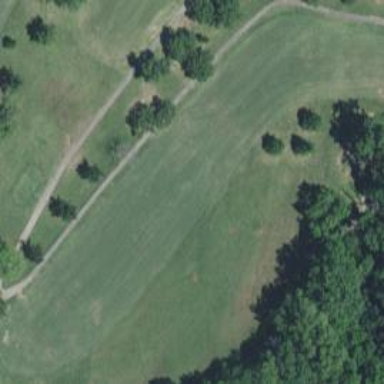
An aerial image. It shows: Grassy area used as driving range for golf.